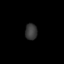
Tissue: skin
Cell type: Epithelial cells
Senescence score: 0.2795
Nuclear area (px): 191
Mean DAPI intensity: 56.131